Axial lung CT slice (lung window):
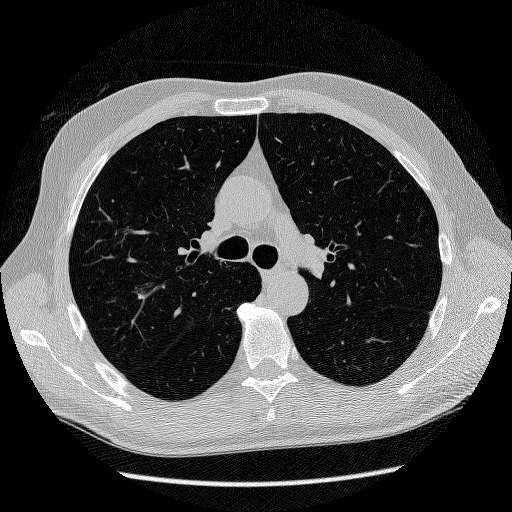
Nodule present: no